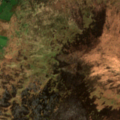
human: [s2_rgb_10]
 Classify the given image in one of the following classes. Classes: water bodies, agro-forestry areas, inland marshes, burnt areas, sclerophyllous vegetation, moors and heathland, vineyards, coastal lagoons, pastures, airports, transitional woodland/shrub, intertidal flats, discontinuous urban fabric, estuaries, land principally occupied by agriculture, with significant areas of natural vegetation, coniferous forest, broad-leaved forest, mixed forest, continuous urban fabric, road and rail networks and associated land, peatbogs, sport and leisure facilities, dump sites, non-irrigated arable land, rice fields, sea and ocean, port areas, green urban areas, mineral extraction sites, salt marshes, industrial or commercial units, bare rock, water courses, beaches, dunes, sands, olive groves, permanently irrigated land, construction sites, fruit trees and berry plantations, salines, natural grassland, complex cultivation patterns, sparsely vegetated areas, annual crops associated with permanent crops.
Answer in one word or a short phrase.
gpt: pastures, moors and heathland, burnt areas, peatbogs